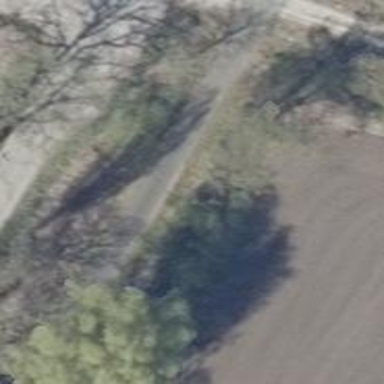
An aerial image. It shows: Asphalt path along historic railway.